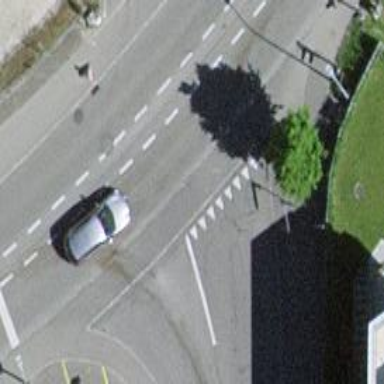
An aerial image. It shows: Road with "give way" sign.